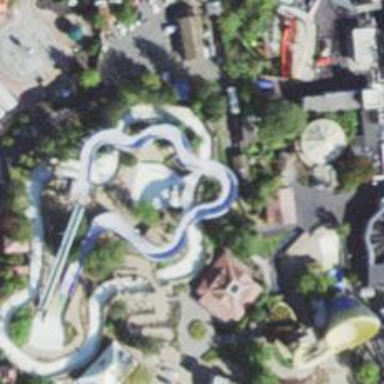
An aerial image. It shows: Water slide attraction.